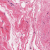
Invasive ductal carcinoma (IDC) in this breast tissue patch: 0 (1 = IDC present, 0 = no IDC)